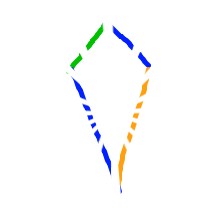
Shape: kite